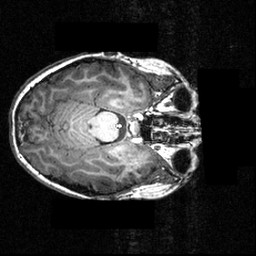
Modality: T1w
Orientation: axial
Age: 12
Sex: female
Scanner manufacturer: siemens
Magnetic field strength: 3.951 T
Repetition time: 1.5 s
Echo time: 0.00335 s